Question: I have problem retrieve Azure messages from Queue on Windows Phone 7.
To add message I am using such code:
'''
var queueClient = CloudStorageContext.
Current.
Resolver.
CreateCloudQueueClient() as CloudQueueClient;
var queue = queueClient.GetQueueReference("queuein");
queue.Create(
r => queue.AddMessage(
new CloudQueueMessage { AsBytes = Encoding.UTF8.GetBytes(msg) },
c =>
{
// Some logic here.
}));
'''
To get message back it looks like I have to follow similar principle and use queue instance.
But 'GetMessage()' method has VOID return type:

Could you guys help me to understand what the hell is going on in Mobile version of Azure queues, because in Windows console application those methods has return type.
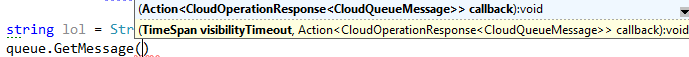
Answer: Async patterns are a bit different on the phone. You need to handle the message in the callback function.
'''
ShowAmWorkingInUILol = true;
// snip
queue.GetMessage(TimeSpan.FromMinutes(1), OnMessageReturned);
}
private void OnMessageReturned(CloudOperationResponse<CloudQueueMessage> response)
{
ShowAmWorkingInUILol = false;
// here's your response.
}
'''